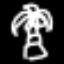
Label: palm tree